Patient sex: M
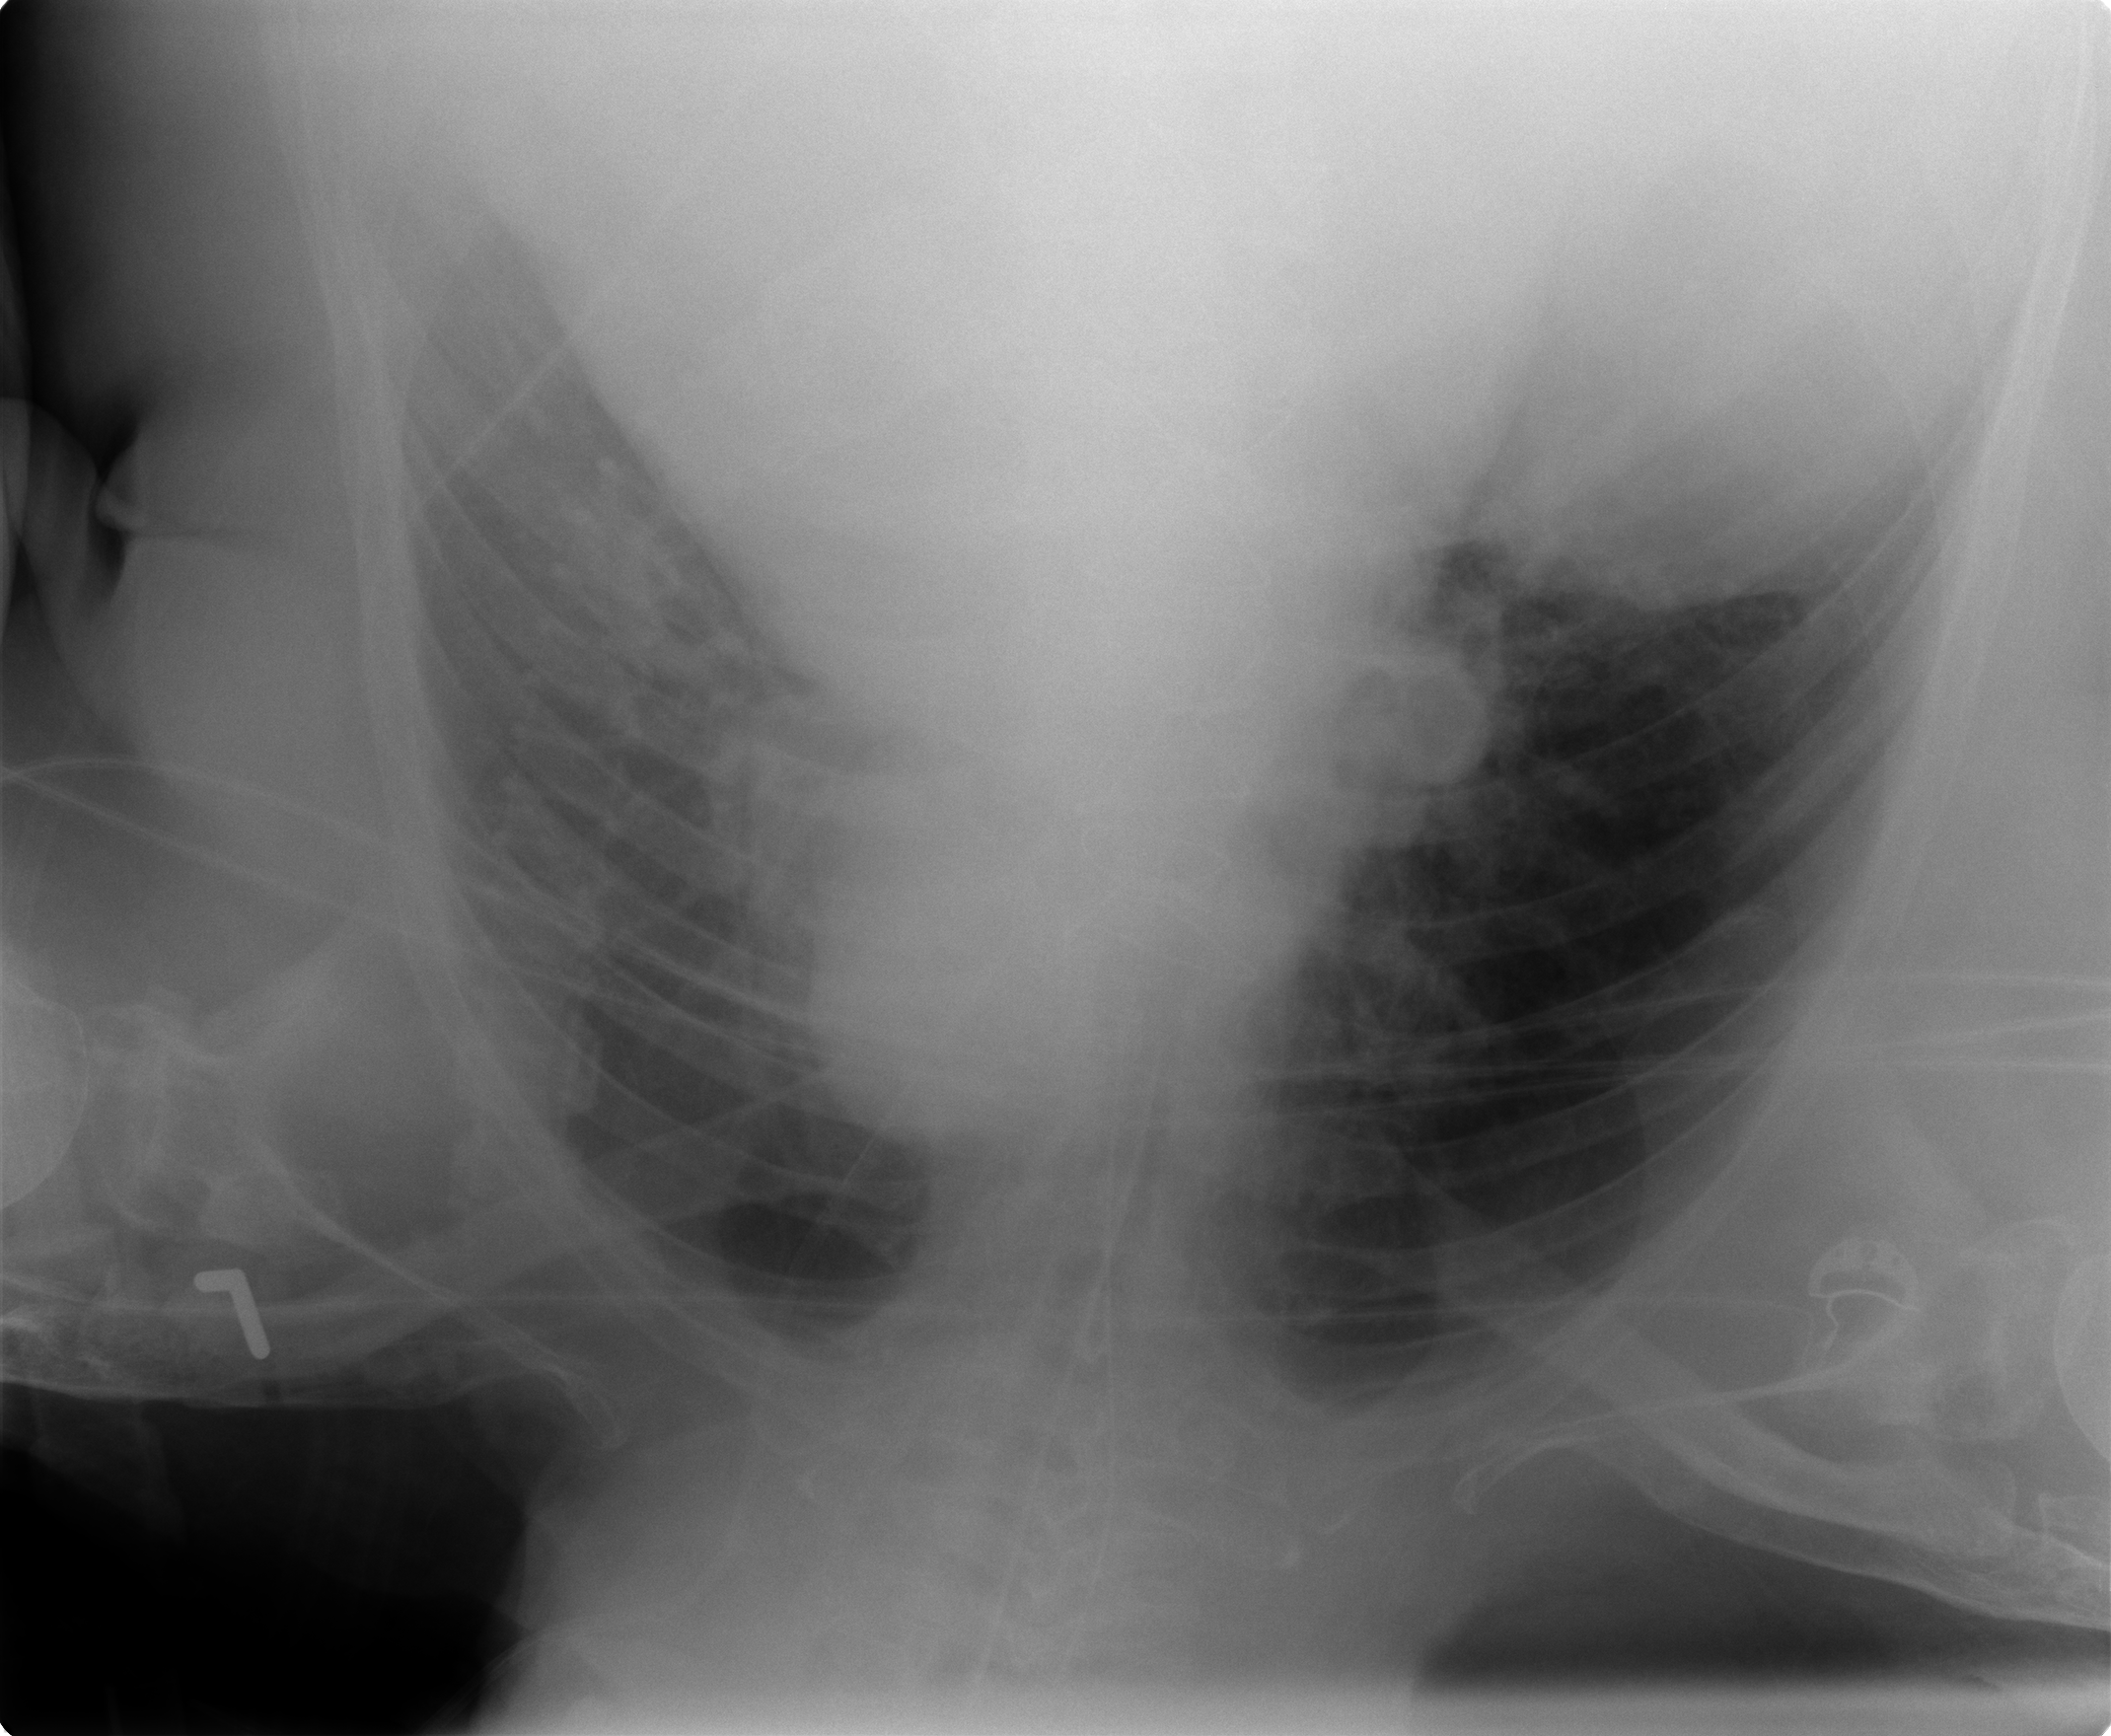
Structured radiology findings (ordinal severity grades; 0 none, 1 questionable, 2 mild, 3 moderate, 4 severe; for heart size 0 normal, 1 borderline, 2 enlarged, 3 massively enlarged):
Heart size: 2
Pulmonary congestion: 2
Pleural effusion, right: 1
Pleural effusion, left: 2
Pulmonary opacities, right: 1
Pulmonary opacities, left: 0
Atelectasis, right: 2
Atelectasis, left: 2